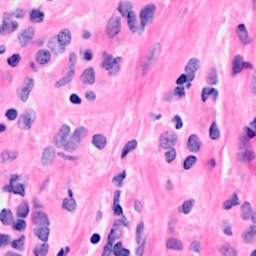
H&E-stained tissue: Breast